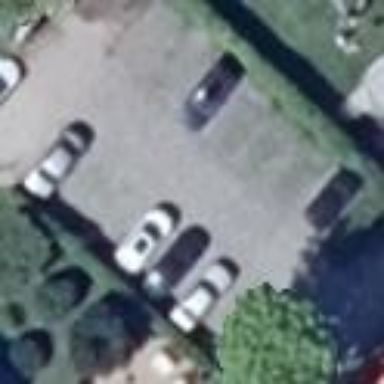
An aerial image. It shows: Parking area with pebblestone surface.